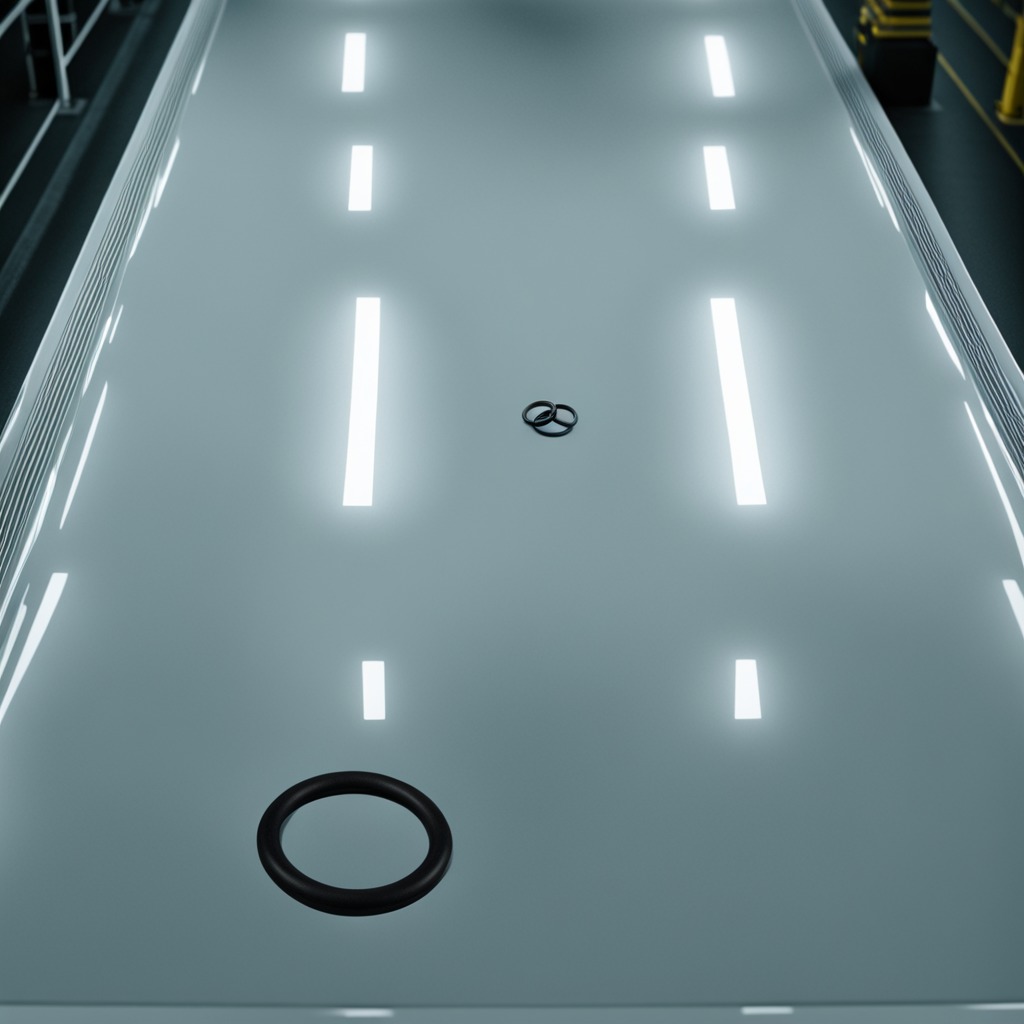
A rubber O-ring is lying on the table.